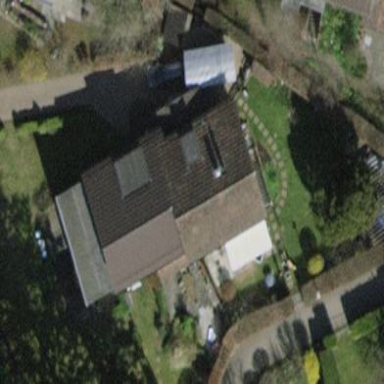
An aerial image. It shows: Pitched roof building.